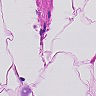
Metastatic tissue present: no